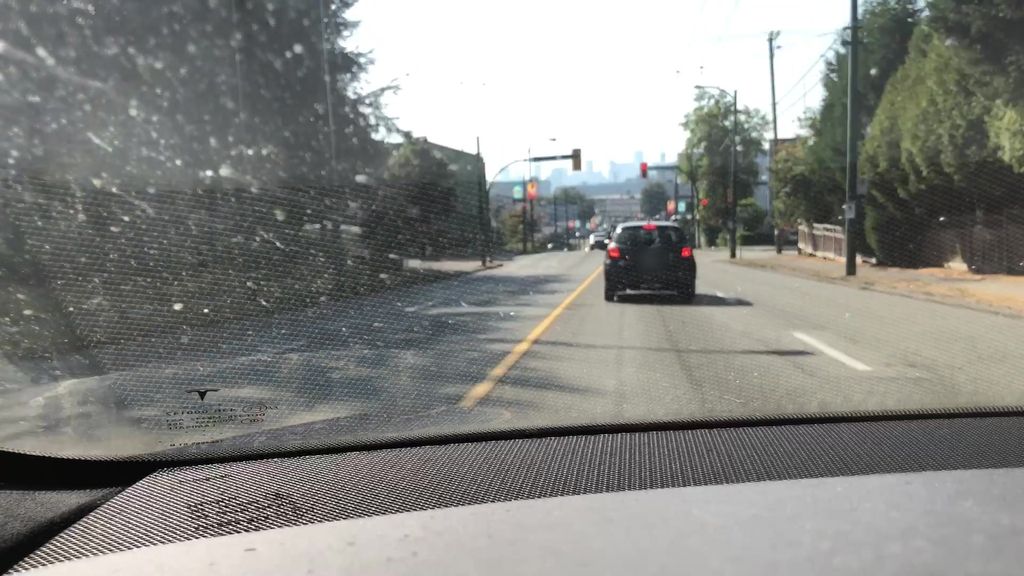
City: vancouver